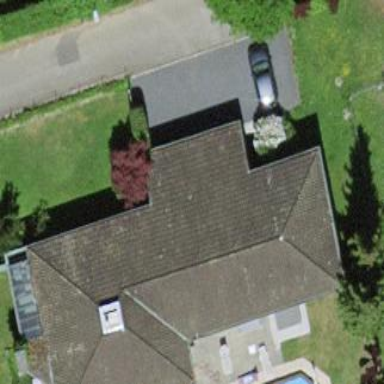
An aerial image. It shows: Simple and straightforward house.